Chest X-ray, AP view. Patient: 45 years old, sex F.
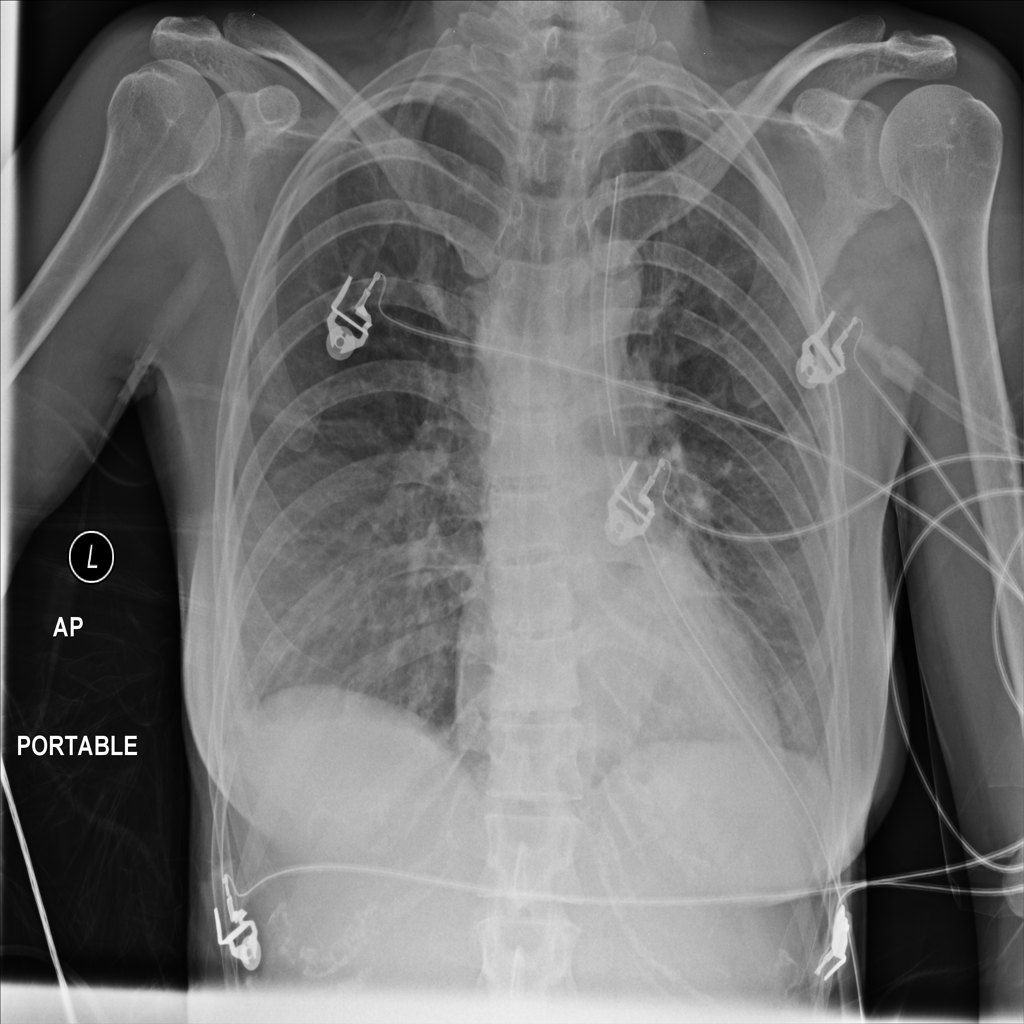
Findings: No Finding